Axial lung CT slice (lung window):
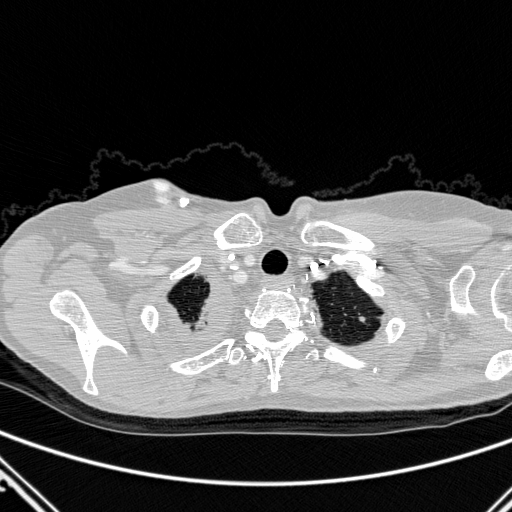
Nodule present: yes
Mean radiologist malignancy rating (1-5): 2.333